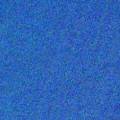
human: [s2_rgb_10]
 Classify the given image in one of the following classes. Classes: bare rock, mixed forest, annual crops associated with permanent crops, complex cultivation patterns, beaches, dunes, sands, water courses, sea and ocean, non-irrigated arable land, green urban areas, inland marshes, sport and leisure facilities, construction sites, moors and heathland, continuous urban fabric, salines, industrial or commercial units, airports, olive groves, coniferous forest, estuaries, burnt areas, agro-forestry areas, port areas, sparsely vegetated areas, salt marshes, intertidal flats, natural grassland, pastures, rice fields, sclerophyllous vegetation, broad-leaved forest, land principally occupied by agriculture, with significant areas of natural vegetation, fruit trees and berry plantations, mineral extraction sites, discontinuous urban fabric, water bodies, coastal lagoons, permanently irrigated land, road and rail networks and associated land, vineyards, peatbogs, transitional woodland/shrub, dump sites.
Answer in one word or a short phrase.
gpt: sea and ocean